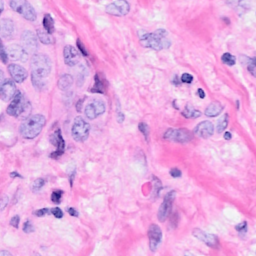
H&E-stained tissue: Breast